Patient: sex M, age 45
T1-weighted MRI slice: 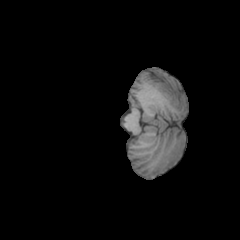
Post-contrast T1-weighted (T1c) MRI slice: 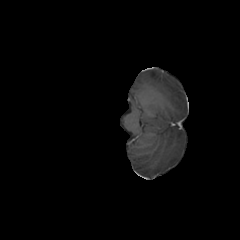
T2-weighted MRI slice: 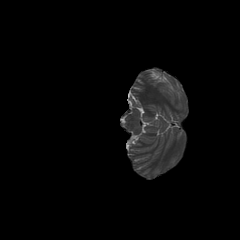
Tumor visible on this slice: no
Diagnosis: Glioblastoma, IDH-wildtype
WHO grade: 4